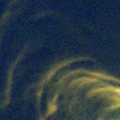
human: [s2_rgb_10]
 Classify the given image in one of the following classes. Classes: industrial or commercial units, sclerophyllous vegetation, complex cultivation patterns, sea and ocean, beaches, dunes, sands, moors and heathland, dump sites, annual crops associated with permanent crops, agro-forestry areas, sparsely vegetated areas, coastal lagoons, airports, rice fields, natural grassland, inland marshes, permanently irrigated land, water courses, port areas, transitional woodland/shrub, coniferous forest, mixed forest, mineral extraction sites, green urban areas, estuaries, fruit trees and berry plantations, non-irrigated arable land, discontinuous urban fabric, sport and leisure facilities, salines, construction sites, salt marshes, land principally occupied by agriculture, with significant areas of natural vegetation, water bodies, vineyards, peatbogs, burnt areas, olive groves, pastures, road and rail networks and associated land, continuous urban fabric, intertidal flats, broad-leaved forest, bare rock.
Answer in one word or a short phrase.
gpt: sea and ocean